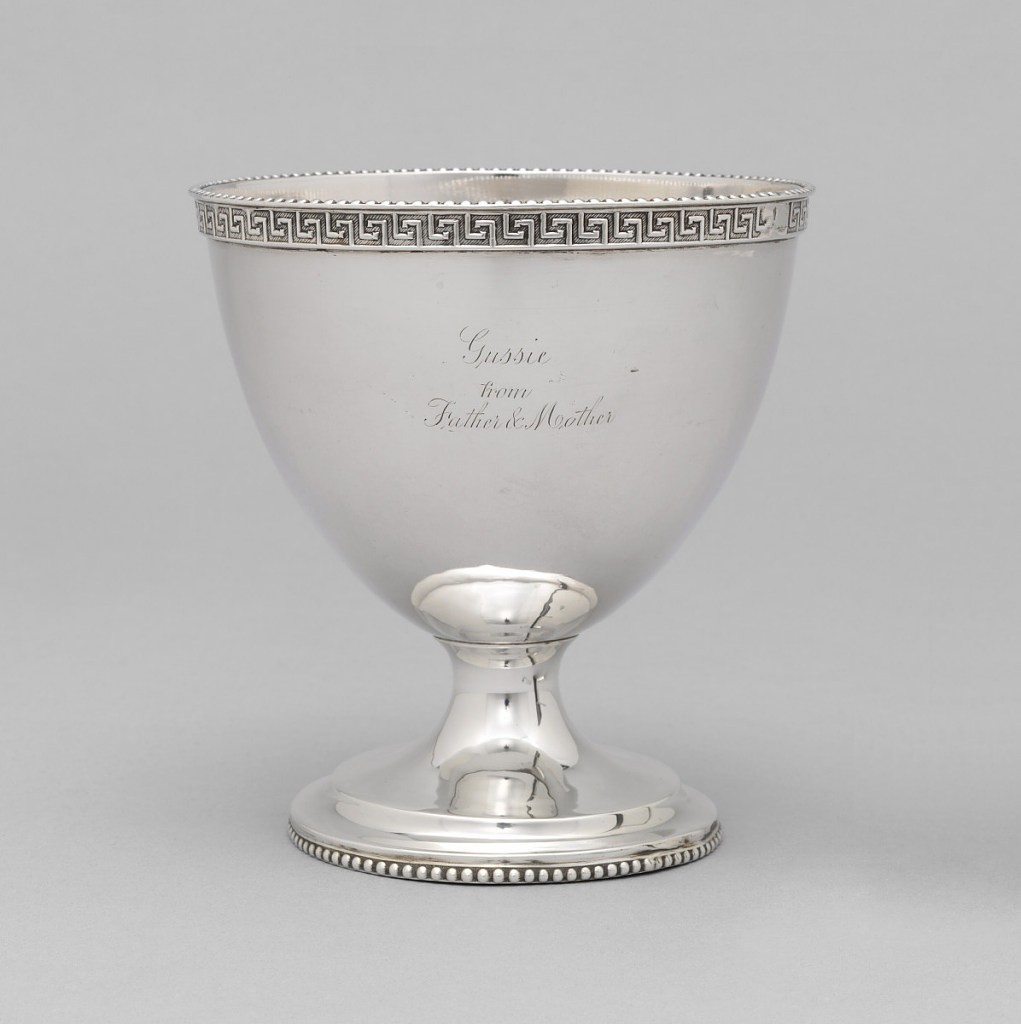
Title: Slop Bowl
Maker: R. & W. Wilson, Philadelphia, Philadelphia, Pennsylvania, active ca. 1825 – ca. 1846
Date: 1825–1846
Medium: silver
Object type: slop bowl
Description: Ovoid body on spreading foot, with bead edging and fret band.